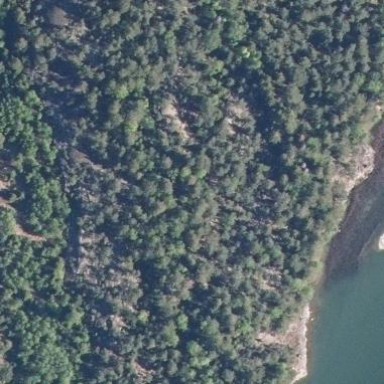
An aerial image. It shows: Landscape dominated by bare rock.